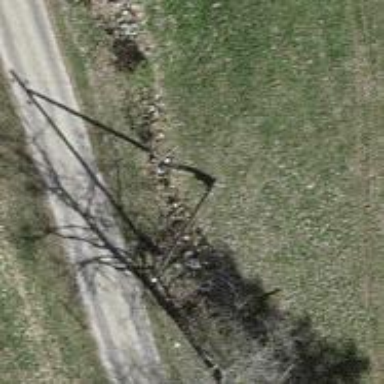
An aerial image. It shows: Power pole.